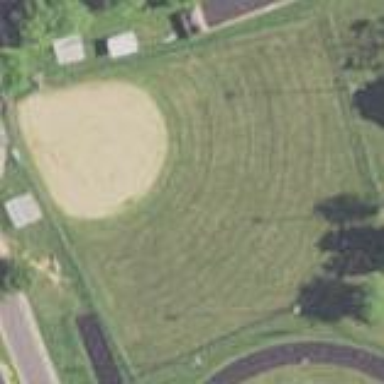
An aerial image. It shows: Baseball pitch enclosed by fence.